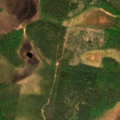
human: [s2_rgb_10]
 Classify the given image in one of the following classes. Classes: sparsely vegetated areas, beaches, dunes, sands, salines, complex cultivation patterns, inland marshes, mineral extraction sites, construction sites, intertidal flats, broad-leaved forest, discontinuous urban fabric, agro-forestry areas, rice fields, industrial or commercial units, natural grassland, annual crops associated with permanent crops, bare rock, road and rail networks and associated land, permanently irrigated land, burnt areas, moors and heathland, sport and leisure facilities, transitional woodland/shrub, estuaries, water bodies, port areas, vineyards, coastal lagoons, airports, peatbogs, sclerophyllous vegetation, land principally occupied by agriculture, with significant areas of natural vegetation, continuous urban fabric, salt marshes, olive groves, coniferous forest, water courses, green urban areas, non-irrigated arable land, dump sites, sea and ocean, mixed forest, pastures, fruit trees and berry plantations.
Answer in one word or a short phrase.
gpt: coniferous forest, mixed forest, transitional woodland/shrub, peatbogs